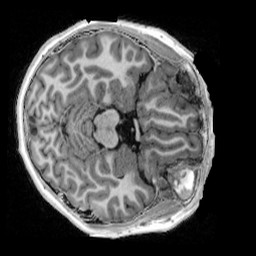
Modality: UNIT1_denoised
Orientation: axial
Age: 11
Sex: female
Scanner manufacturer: siemens
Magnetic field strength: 3 T
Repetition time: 4 s
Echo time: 0.00303 s